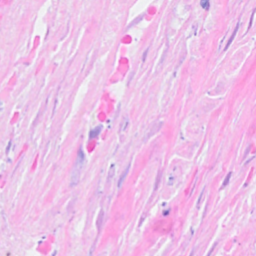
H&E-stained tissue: Breast